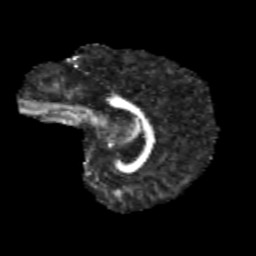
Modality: FA
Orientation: sagittal
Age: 11
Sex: female
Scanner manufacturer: siemens
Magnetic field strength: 3 T
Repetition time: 3.8 s
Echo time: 0.07 s